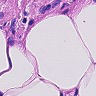
Metastatic tissue present: no